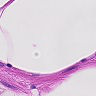
Metastatic tissue present: no